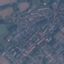
Land use / land cover class: Residential